Question: I have a range like in the following image:

Where the top headers represent the months of the year (1-12) and the left column represents the days in a month (1 to 28/29/30/31).
I would like to perform a SUM function over the last 30 days of my range such that it starts counting from the last non-empty value and goes up until it reaches the first value of that column, and then if there are still days to count, goes to the previous month and starts counting from its last value.
For example, in the image if I wanted the sum of the values of the last 6 cells of the range, it would sum up 16, 12, 8, 4, 4 and 15.
I've tried adapting the solution to a similar problem as outlined <URL>, but I haven't been able to make it work so far.
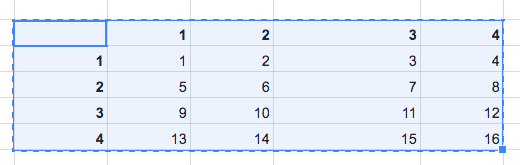
Answer: Using the solution to <URL>, I was able to devise a working script.
The script will iterate a specific number of cells backward from the last cell of a range (it iterates all rows of a column before moving to the previous column), skips empty cells, and returns the sum of the values encountered into a new cell.
'''
function sumOfLast30() {
var range = SpreadsheetApp.getActiveSheet().getRange("A1:B2");
var numRows = range.getNumRows(); // 2
var numCols = range.getNumColumns(); // 2
var counter = 0;
var counterMax = 2; // this determines how many cells get counted
var sumValues = 0;
for (var i = numCols; i > 0; i--)
{
if (counter == counterMax) {
break;
}
for (var j = numRows; j > 0; j--) {
var selectedValue = range.getCell(j,i).getValue();
if (selectedValue != "")
{
sumValues = sumValues + selectedValue;
counter++;
if (counter == counterMax)
{
break;
}
}
}
}
var target = SpreadsheetApp.getActiveSheet().getRange("C3");
target.setValue(sumValues);
}
'''